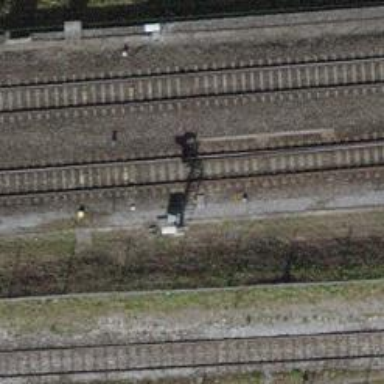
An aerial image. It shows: Railway signal.